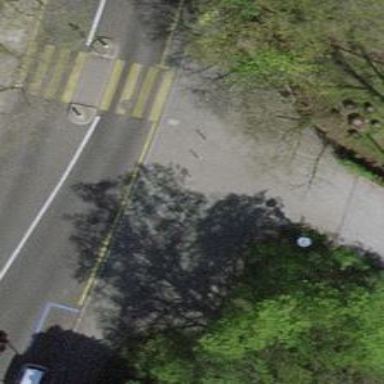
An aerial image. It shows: Pedestrian road made of fine gravel.